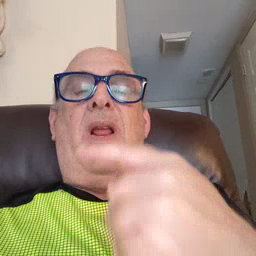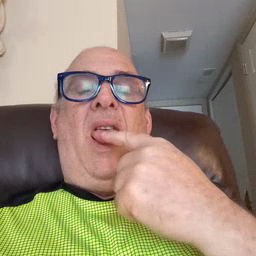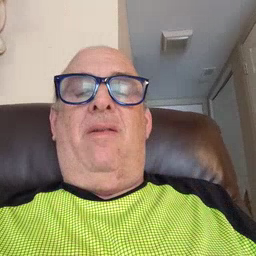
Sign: tongue